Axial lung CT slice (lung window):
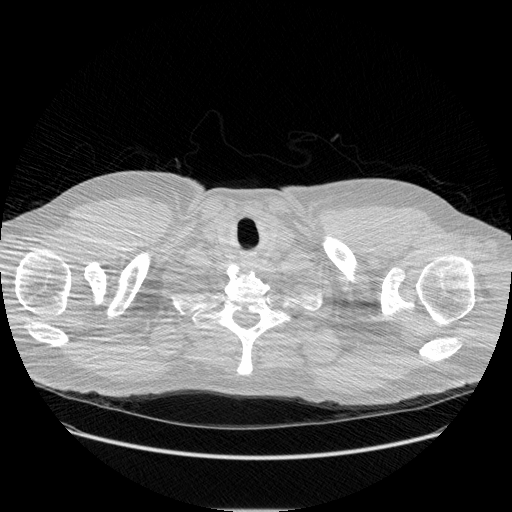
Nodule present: no